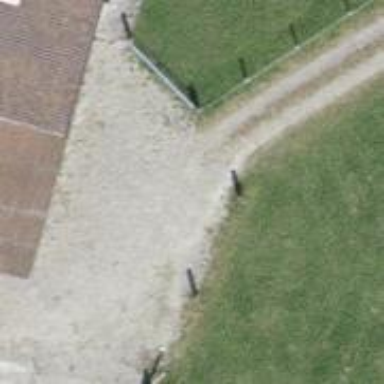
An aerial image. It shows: Track with fine gravel surface. The track type is grade3.